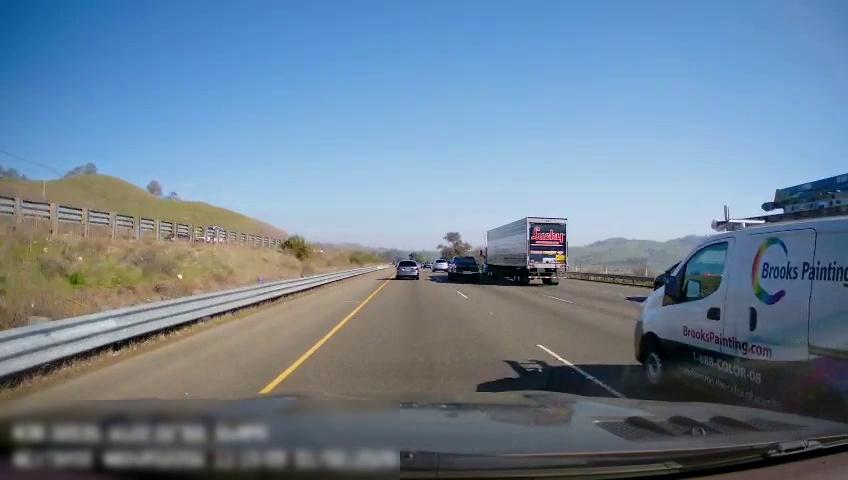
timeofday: Day
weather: Sunny
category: Drivable Space
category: Vehicles | Car
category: Vehicles | SUV
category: Vehicles | Truck
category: Vehicles | SUV
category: Vehicles | Truck
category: Vehicles | SUV
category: Vehicles | Van
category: Vehicles | SUV
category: Lanes | Current Lane
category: Lanes | Current Lane
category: Lanes | Alternate Lane